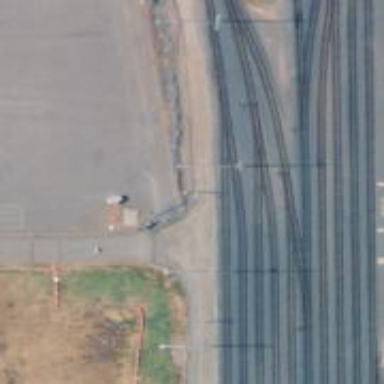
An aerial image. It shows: Railway spur service.